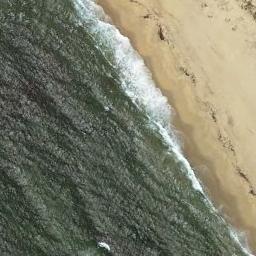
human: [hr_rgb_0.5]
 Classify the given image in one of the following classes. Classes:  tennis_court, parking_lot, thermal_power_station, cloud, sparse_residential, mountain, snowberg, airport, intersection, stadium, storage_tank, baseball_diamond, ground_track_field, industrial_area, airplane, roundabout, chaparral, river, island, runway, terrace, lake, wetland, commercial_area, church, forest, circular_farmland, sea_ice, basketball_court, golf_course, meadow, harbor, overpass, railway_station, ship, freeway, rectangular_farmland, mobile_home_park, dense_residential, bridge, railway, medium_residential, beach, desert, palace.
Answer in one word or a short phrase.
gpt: beach